Field crop: tomato
Growth stage: 1
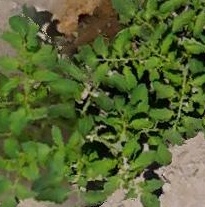
Species: tomato